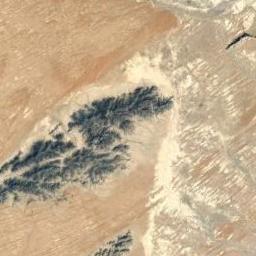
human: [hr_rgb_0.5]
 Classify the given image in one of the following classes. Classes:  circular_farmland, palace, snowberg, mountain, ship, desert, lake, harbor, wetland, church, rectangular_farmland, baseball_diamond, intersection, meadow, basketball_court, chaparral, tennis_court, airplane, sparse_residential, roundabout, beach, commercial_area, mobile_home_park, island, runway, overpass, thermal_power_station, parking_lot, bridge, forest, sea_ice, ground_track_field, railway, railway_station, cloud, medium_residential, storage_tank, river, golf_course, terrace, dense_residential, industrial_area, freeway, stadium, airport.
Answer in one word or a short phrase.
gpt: desert